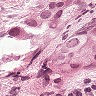
Metastatic tissue present: yes